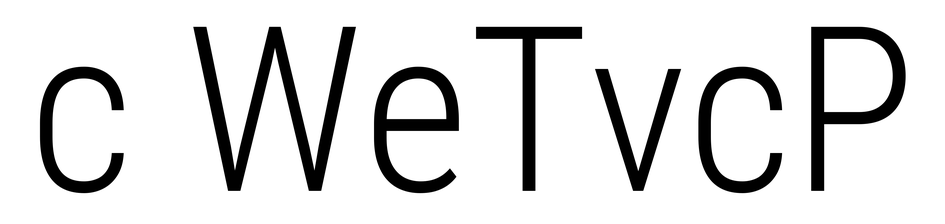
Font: Roboto_Condensed_Light